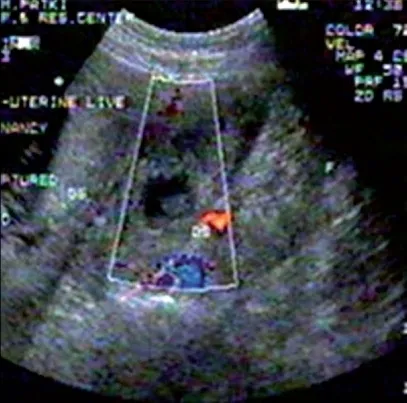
TVS color Doppler showing adnexal mass with color flow in the trophoblastic tissue.
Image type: radiology (ultrasound)